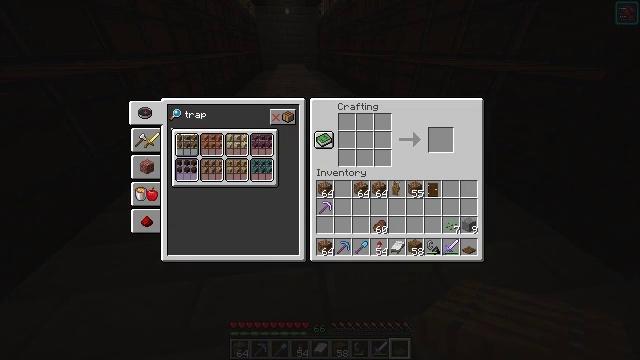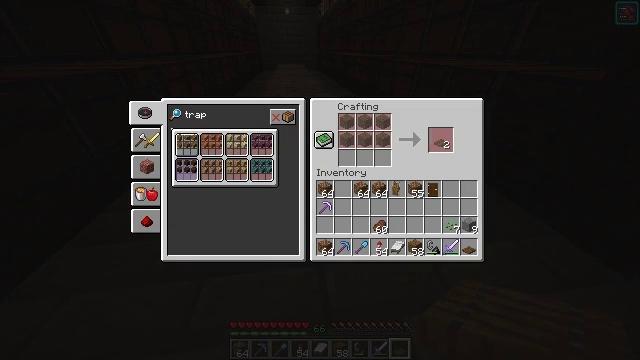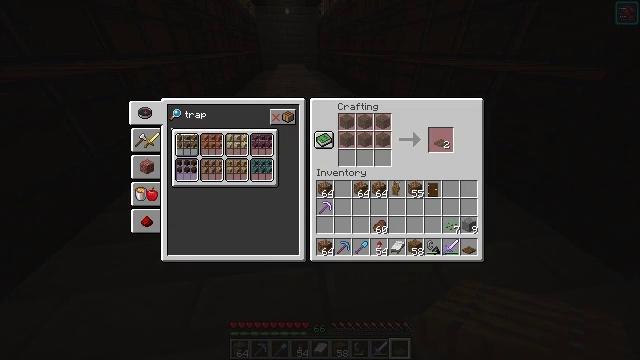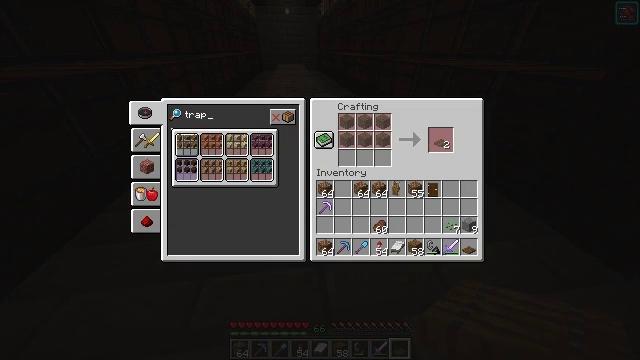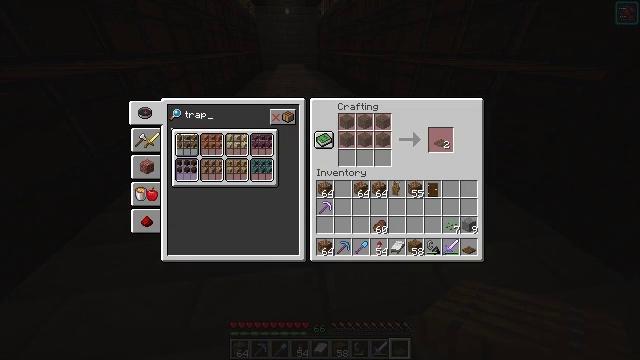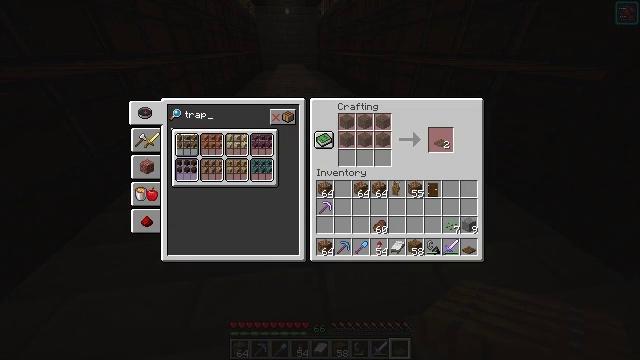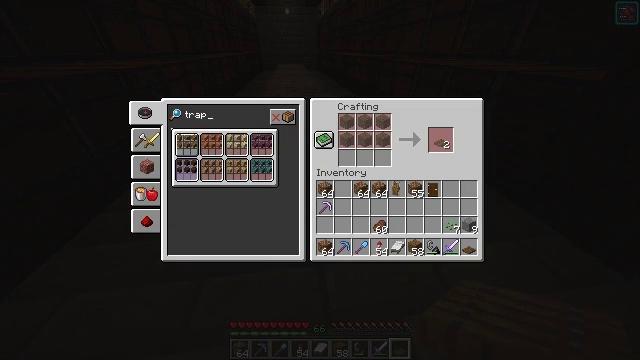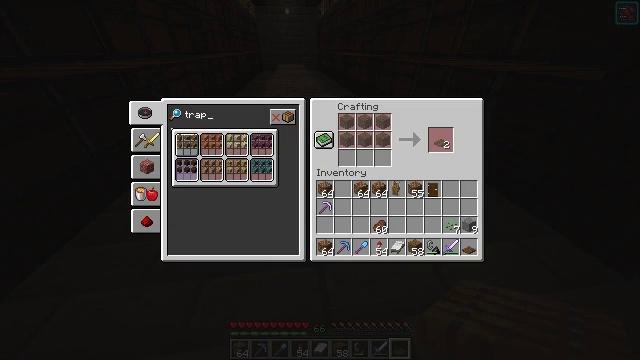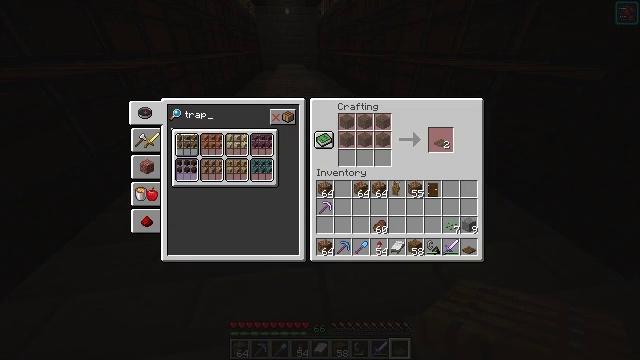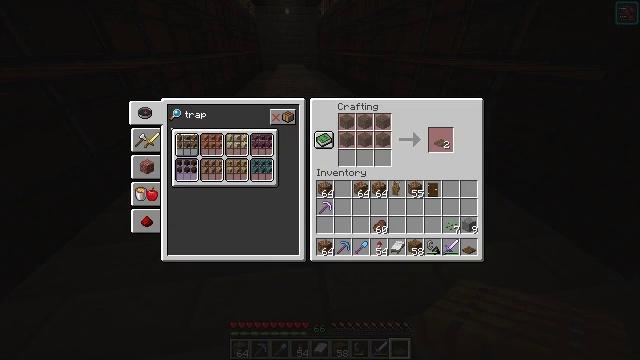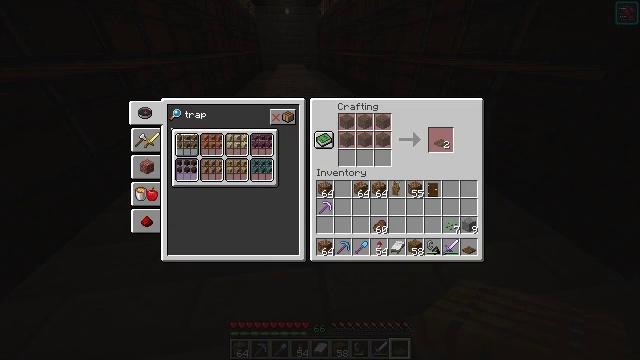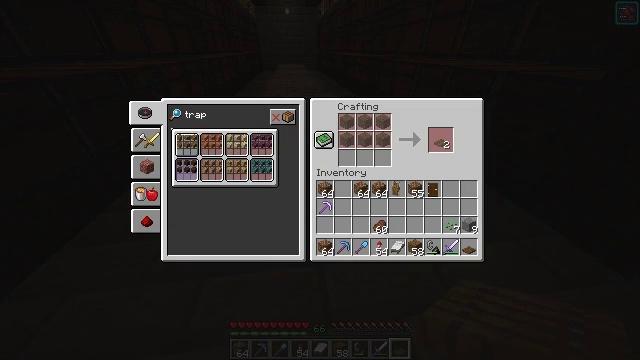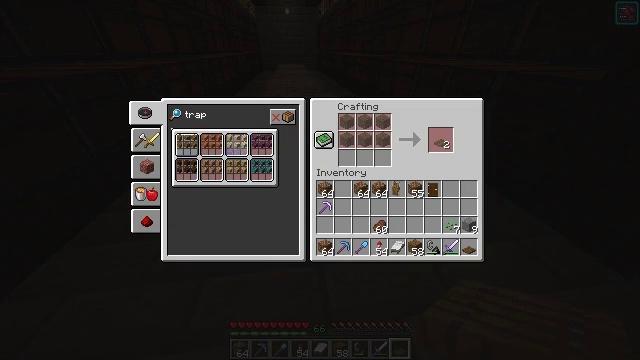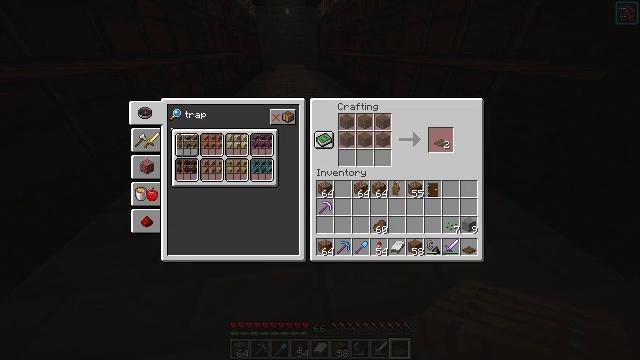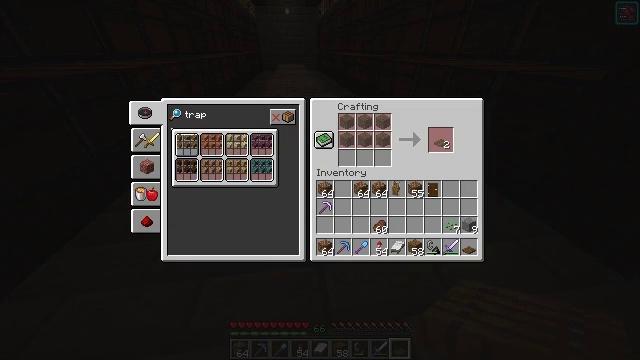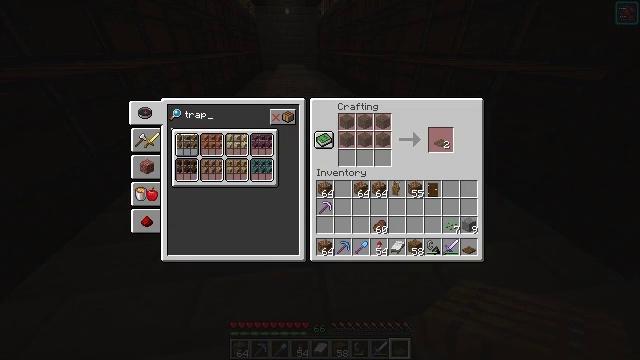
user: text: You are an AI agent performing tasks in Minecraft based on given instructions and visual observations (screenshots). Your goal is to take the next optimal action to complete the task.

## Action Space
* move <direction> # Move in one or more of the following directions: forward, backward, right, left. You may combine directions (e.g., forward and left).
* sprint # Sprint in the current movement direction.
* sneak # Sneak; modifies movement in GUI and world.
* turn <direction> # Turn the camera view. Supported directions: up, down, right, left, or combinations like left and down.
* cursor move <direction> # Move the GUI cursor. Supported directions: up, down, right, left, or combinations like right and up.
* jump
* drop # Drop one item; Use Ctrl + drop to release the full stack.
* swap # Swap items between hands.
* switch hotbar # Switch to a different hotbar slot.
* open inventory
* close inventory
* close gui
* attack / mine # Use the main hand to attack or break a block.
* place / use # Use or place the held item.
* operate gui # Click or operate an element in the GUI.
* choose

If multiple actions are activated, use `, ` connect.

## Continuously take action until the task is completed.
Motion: motion action
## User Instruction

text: Destroy the spruce trapdoor to collect it.
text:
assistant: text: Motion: no_op
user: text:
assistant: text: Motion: no_op
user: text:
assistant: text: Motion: no_op
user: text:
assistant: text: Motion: no_op
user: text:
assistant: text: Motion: no_op
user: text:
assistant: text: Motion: no_op
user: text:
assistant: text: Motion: no_op
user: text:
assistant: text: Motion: no_op
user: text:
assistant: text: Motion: no_op
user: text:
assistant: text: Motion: no_op
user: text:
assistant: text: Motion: no_op
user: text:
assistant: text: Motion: cursor move right and up
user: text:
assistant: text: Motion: cursor move right and up
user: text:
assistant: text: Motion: cursor move right and up
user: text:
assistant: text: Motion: cursor move right
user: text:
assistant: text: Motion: cursor move right
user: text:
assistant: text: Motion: cursor move right and down
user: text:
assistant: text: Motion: no_op
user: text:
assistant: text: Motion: no_op
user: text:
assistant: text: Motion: no_op
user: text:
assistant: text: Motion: no_op
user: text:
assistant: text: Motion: no_op
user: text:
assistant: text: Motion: no_op
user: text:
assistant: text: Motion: no_op
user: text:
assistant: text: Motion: no_op
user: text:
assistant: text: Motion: no_op
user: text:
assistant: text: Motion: no_op
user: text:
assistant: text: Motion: no_op
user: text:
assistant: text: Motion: no_op
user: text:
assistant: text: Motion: no_op